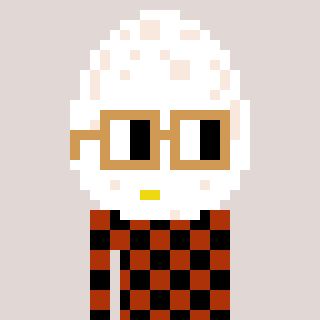
a pixel art character with square brown glasses, a egg-shaped head and a hotbrown-colored body on a warm background